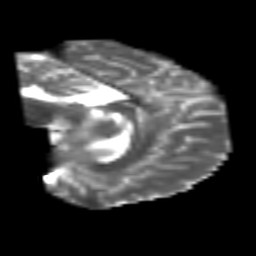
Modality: T2w
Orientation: sagittal
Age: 25
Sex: male
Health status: healthy